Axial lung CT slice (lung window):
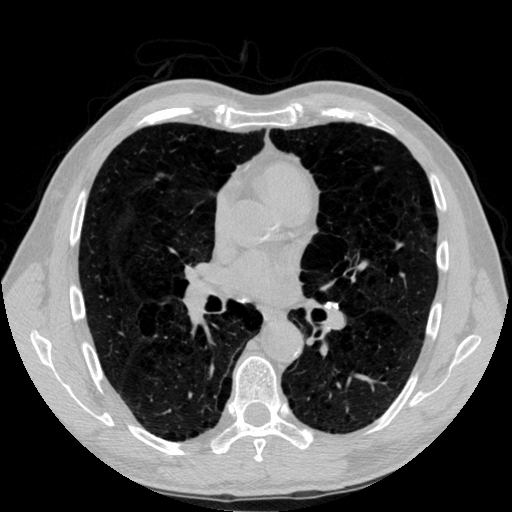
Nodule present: no